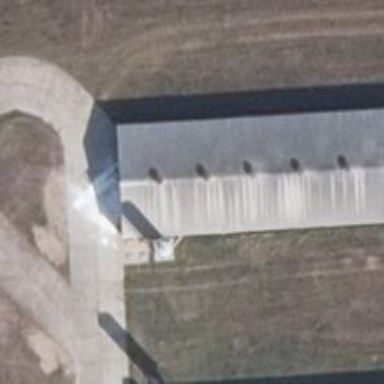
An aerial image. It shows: Silo structure.